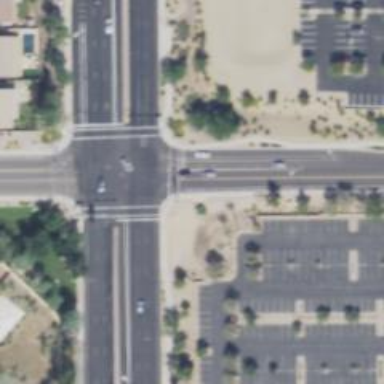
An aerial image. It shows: Solid stop line on the road.